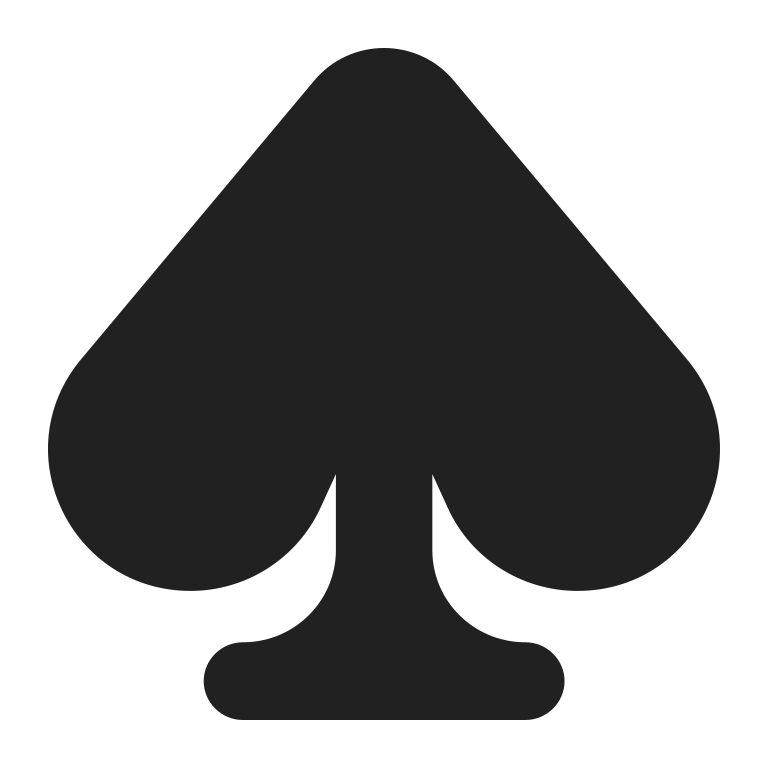
spade suit flat